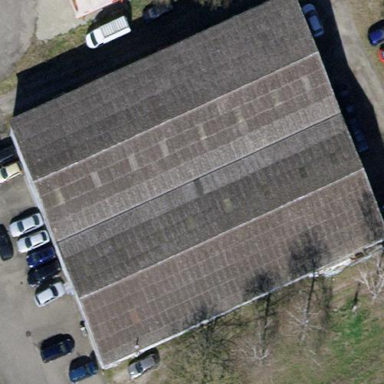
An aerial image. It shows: Industrial building.